Question: I created iphone/ipad app that was working well by xcode 4 and iOS6
and I installed xcode 5 and I'm trying to run my app, but it now gives me the following error

'''
ld: symbol dyld_stub_binding_helper not found, normally in crt1.o/dylib1.o/bundle1.o for architecture i386
clang: error: linker command failed with exit code 1 (use -v to see invocation)
'''
How can I fix this? hope anyone help me.
Thanks in advance.
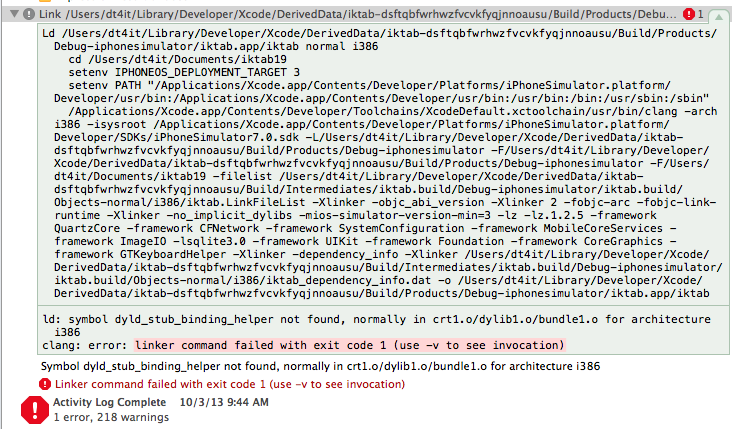
Answer: I solved it. I was forgot to change the deployment target to 7.0 and it was 3.